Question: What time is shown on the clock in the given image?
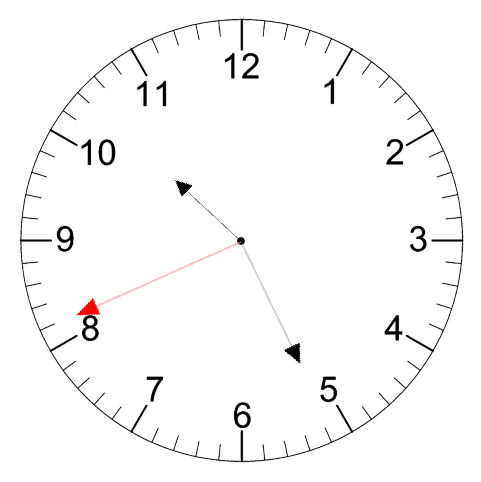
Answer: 10:25:41